Question: How can I display 'ModelState' in my View? I have the following code for validation but I am not able to display Modelstate error in my View.
I have this conditions my action:
'''
if (!ModelState.IsValid)
return BadRequest(ModelState.Values.SelectMany(v => v.Errors).Select(error => error.ErrorMessage));
else if (ModelState.IsValid)
{
if (updatedProduct.ProductSRDate.Value > DateTime.Now)
ModelState.AddModelError("ProductSRDate", " Date must be current date or in the past.");
var PrjEditMode = await ProductService.GetProductsbyId(id);
var editMode = Mapper.Map<ProductDetails>(PrjEditMode);
return View(editMode);
}
'''
In View I have Validation Summary as:
'''
@Html.ValidationSummary(false, "", new { @class = "text-danger" })
'''
But it only display 'Date must be current date or in the past.' when there is a nullable field it display 'Date must be current date or in the past.
'0 "The value '' is invalid."'.

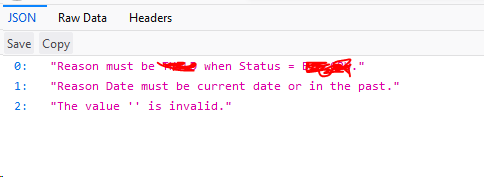
Answer: You can Access ModelState class in view with the key :
Controller : 'ModelState.AddModelError("ProductSRDate", "Date must be current date or in the past.");'
View : '@Html.ValidationMessage("ProductSRDate")'
But you're code logical error because you add an error to your 'ModelState' if 'IsValid'.
'''
if (!ModelState.IsValid || updatedProduct.ProductSRDate.Value > DateTime.Now)
{
if (updatedProduct.ProductSRDate.Value > DateTime.Now)
{
ModelState.AddModelError("ProductSRDate", " Date must be current date or in the past.");
}
//return BadRequest(ModelState.Values.SelectMany(v => v.Errors).Select(error => error.ErrorMessage));
return View(editMode); // You should return a view and handle Invalid ModelState in view.
}
else
{
var PrjEditMode = await ProductService.GetProductsbyId(id);
var editMode = Mapper.Map<ProductDetails>(PrjEditMode);
return View(editMode);
}
'''